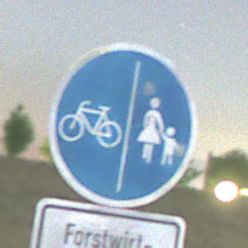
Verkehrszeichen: GetrennterRadUndGehwegRadwegLinks
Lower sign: BesondereFahrzeugeUndTransportgueter7
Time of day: Night
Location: Outdoor (Nature)
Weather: Clear
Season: NotSpecified
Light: Natural